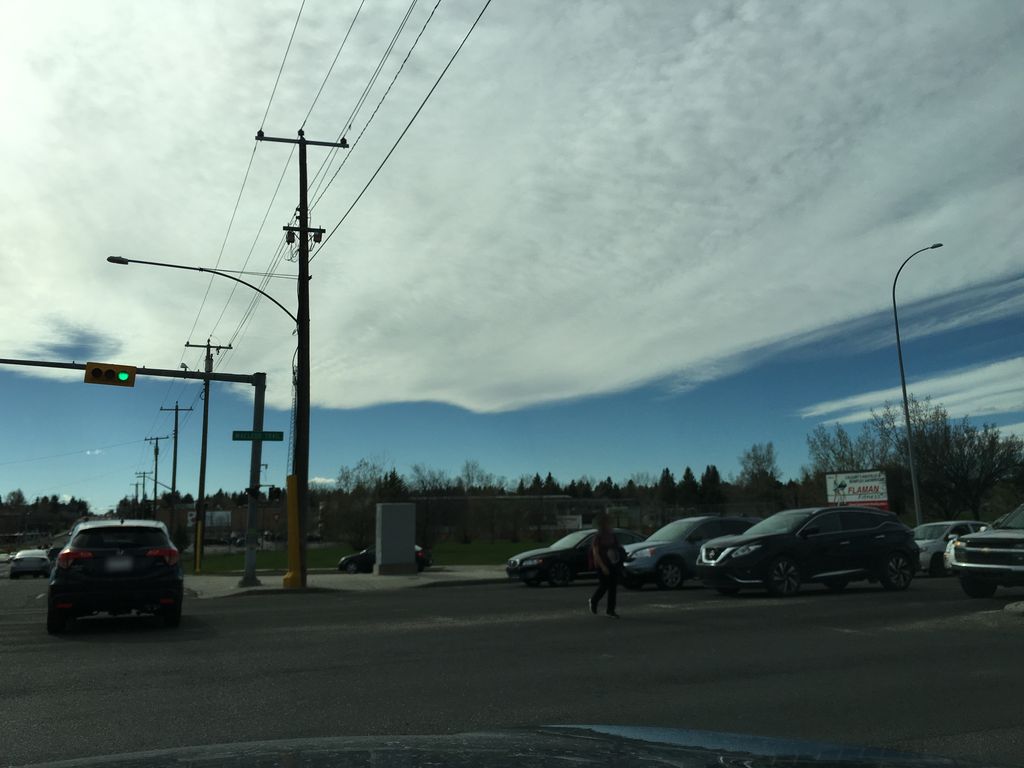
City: calgary